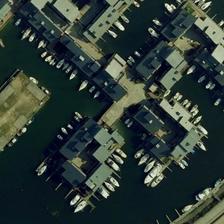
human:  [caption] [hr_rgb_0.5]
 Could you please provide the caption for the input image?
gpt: many boats are in a port with some buildings .

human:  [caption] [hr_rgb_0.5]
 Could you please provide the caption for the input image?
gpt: the boats are of different sizes, and the water is dark green .

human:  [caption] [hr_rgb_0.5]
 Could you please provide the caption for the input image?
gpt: many types of boats are close to the port .

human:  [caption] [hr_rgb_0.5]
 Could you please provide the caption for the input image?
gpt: many boats are in a port with some buildings .

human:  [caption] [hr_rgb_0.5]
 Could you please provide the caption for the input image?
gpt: the boats are of different sizes, and the water is dark green .